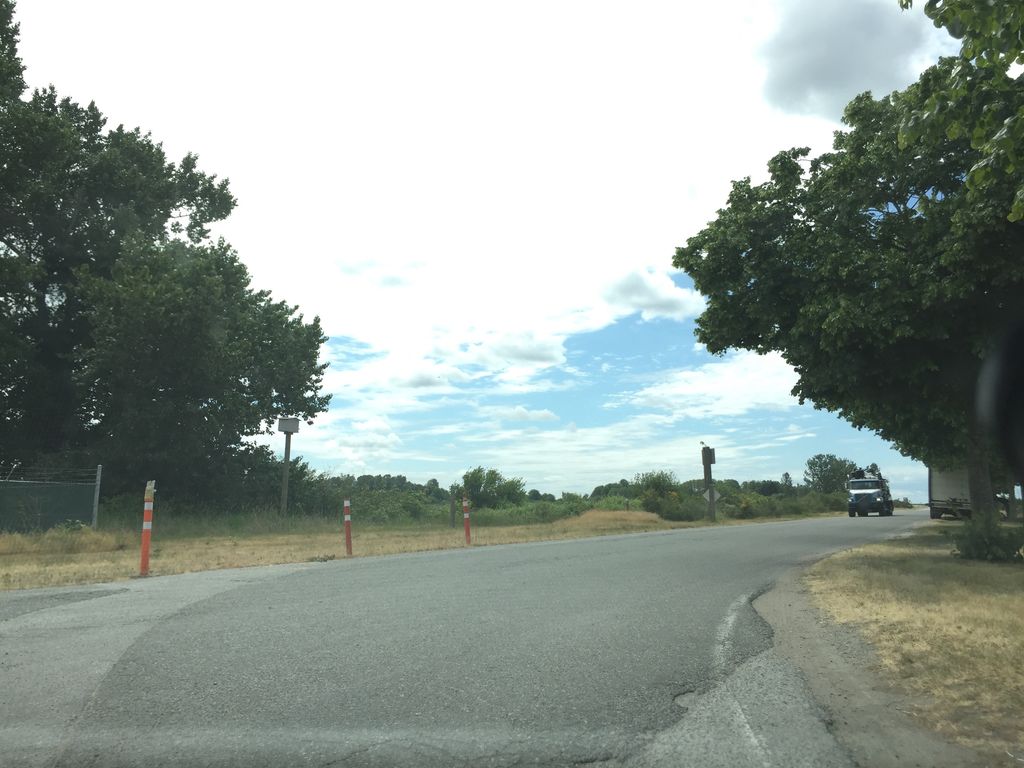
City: vancouver